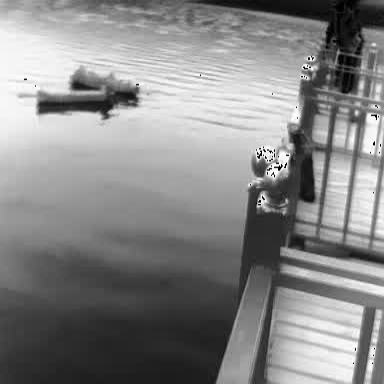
There is a liner in the infrared image.